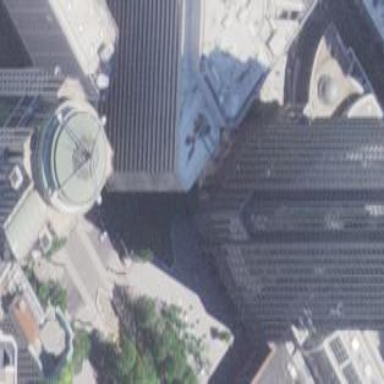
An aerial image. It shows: Building with gray roof.